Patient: sex F, age 76
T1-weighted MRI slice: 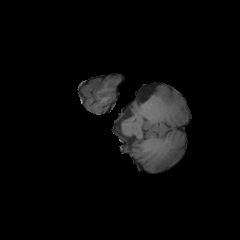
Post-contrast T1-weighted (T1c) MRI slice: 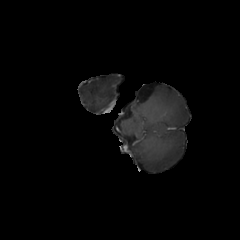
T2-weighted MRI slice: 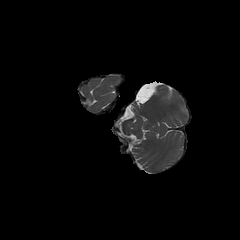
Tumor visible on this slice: no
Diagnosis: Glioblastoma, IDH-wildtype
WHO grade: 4